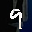
Label: 9